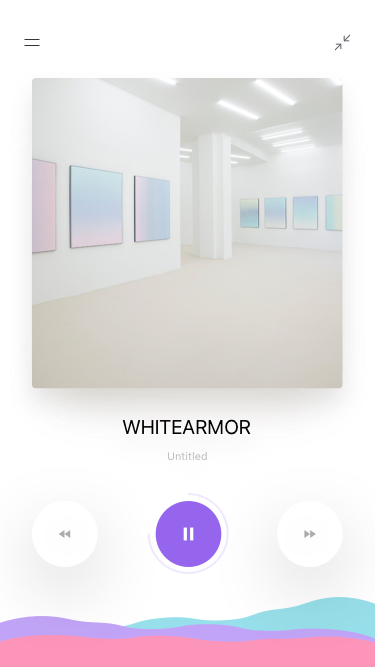
Text in this UI design:
WHITEARMOR
Untitled